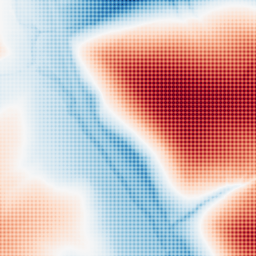
Category: trend_removal
Decomposition family: polynomial_high
Decomposition parameters: degree: 5
Upsampling method: sinc_hamming
Upsampling parameters: scale: 8
kernel_size: 8
Upsampling scale: 8